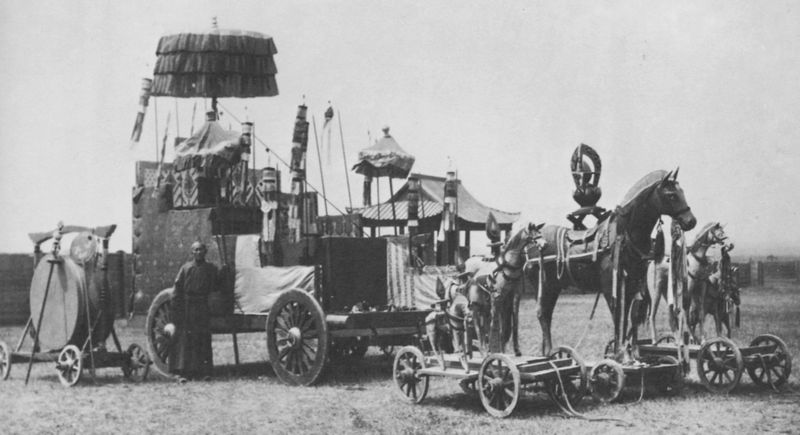
Titel: Ein zu einem buddhistischen Ritus gehörender Wagen
Künstler: Russischer Photograph
Standort: Helsinki
Institution: Suomen Kansallismuseo
Schlagwörter: himmel, mann, weiß, landschaft, grau, schwarz, dach, gras, rasen, schirm, wiese, horizont, figur, kutte, tücher, pferd, pferde, räder, stock, sattel, russland, berge, dächer, speichen, rad, wagen, thron, stufen, foto, fotografie, photographie, asien, schwarz-weiss, schirme, zirkus, jahrmarkt, trommel, photo, mönch, prozession, kulisse, tempel, schrein, spielzeug, zelt, hochland, karussel, karussell, rummel, troja, kirmes, schausteller, pauke, baldachine, gong, tibet, fahrwerk, sättel, russischer fotograf, russischer photograph, holzpferd, buddhist, holzpferde, japandach, kirmeswagen, kultwagen, mütez, rollwagen, schaukelpferde, tibeter